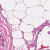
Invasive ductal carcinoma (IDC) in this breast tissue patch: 0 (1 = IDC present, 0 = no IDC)